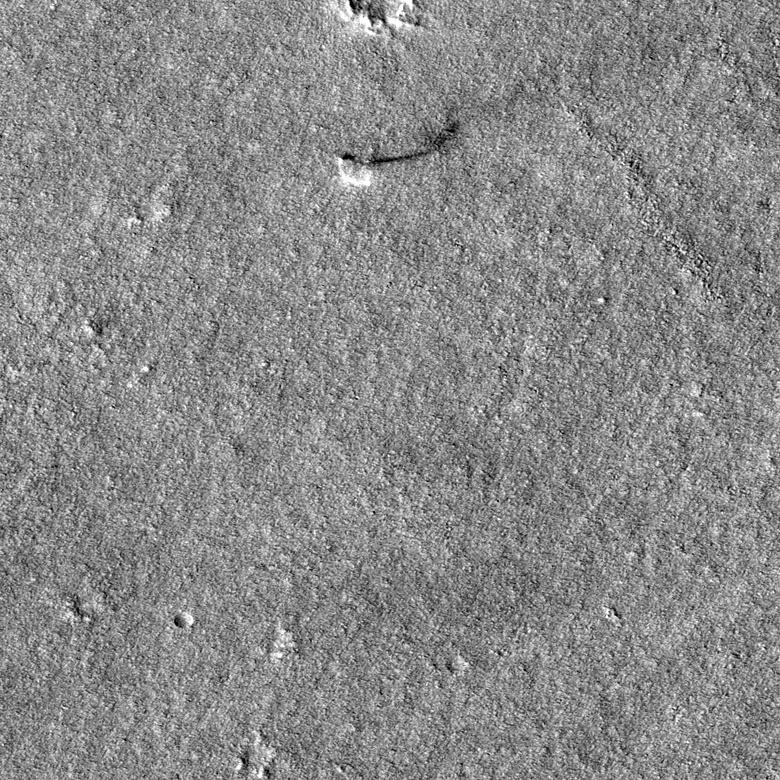
Label: dustdevil